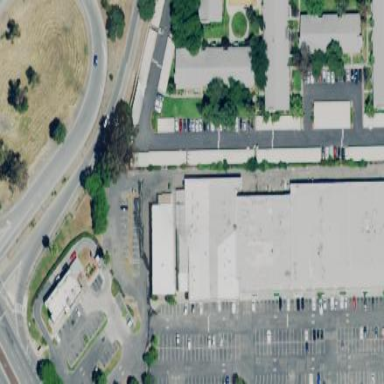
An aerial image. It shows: Retail building.